Aerial crown-view tile of a tropical tree (Barro Colorado Island, Panama), acquired 20250715:
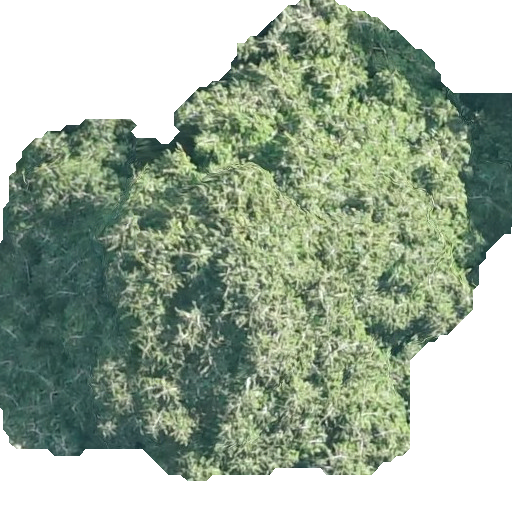
Species: Virola surinamensis
GBIF accepted scientific name: Virola surinamensis
Crown area: 268.679 m²